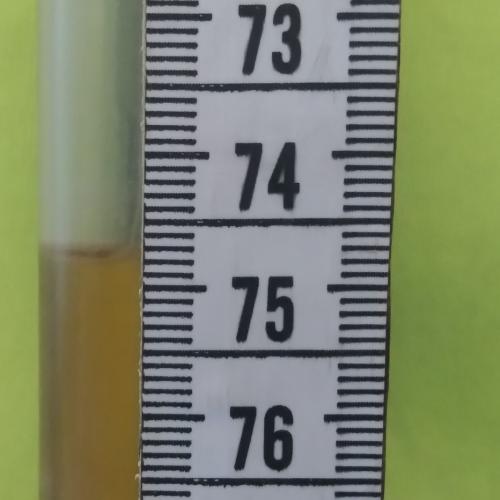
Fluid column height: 74.7 cm